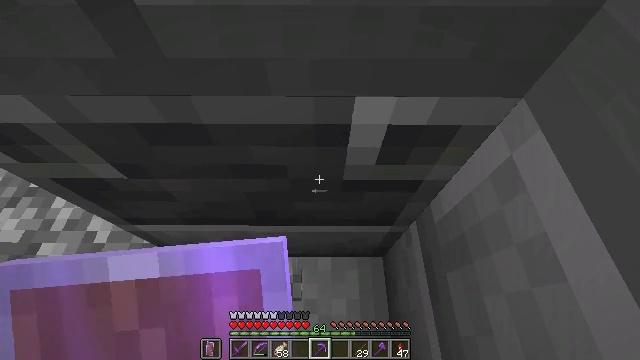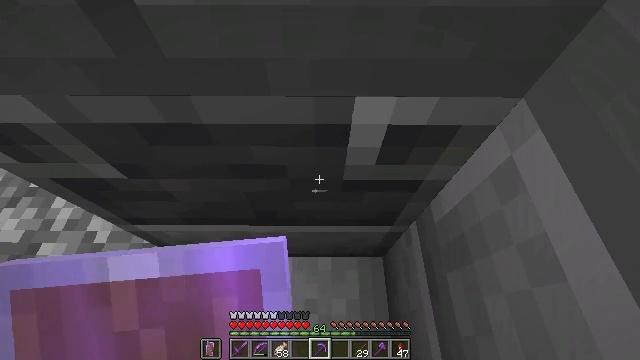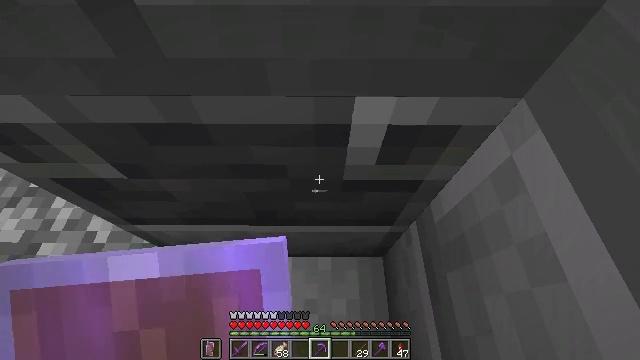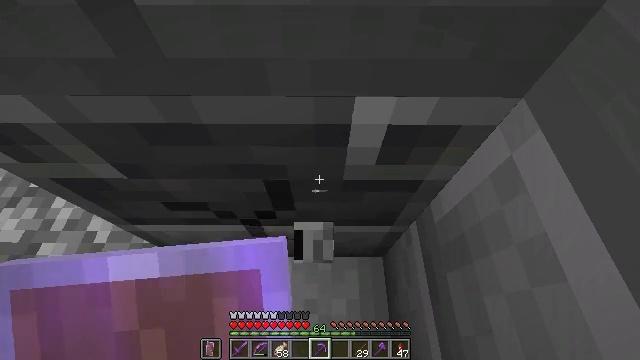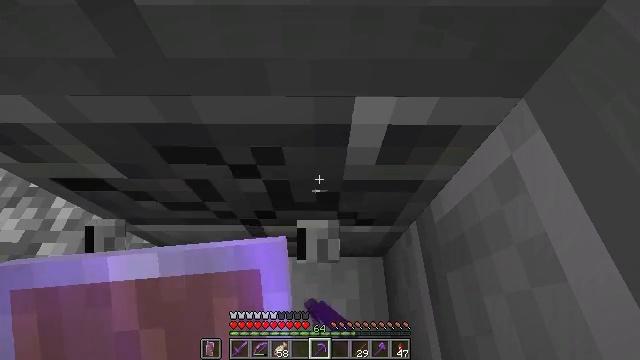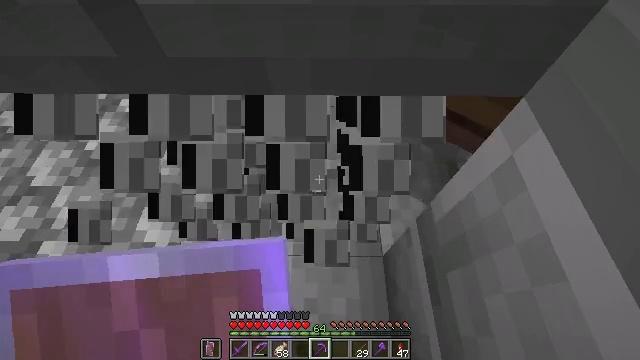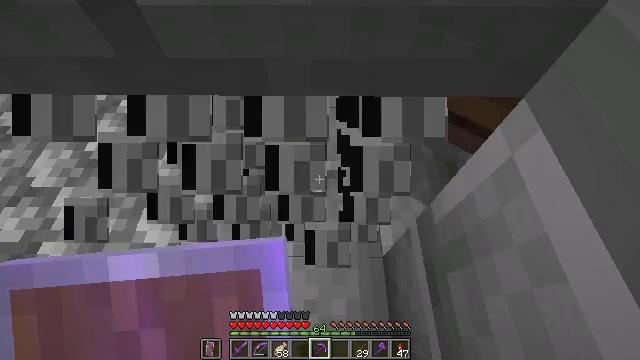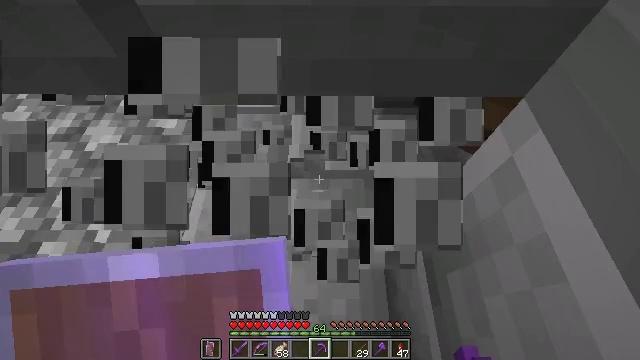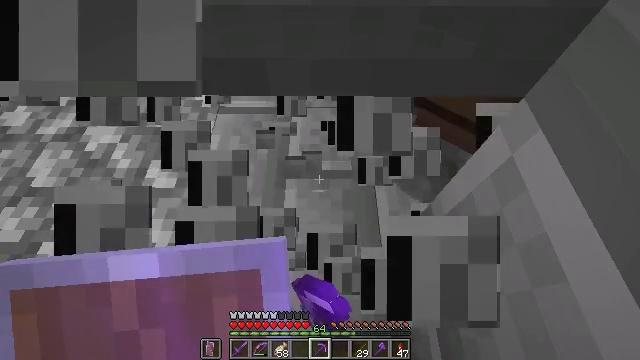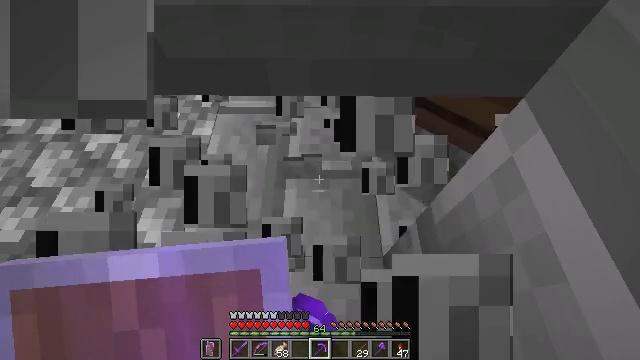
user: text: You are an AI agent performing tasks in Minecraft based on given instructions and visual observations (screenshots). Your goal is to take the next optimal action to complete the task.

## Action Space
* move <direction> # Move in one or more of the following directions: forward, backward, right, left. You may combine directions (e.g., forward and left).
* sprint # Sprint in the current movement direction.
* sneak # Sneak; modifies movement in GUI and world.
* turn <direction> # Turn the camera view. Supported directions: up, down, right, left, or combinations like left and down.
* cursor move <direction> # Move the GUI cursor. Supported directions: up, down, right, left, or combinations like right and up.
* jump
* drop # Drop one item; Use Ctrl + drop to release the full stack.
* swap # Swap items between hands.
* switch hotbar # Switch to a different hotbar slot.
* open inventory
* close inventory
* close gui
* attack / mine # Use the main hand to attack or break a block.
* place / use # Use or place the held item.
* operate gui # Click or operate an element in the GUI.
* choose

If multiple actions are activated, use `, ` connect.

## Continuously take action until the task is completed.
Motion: motion action
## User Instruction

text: Break the blast furnace block.
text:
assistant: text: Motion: sneak
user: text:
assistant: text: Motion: sneak
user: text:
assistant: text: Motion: sneak, attack / mine
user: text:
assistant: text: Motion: sneak, attack / mine
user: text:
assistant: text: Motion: sneak, attack / mine
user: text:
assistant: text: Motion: sneak, attack / mine
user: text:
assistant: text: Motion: sneak, attack / mine
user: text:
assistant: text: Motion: sneak, attack / mine
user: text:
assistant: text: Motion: sneak, attack / mine
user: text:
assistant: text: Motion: sneak